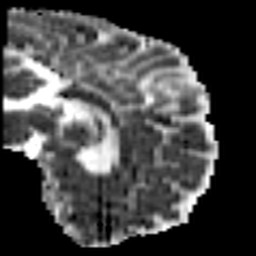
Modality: MD
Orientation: sagittal
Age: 32
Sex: male
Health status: ill
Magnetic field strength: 3 T
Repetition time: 8.4 s
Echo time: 0.0926 s